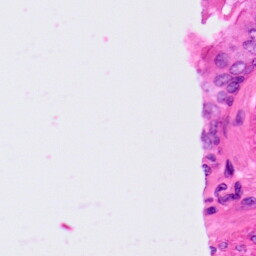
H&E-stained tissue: Lung